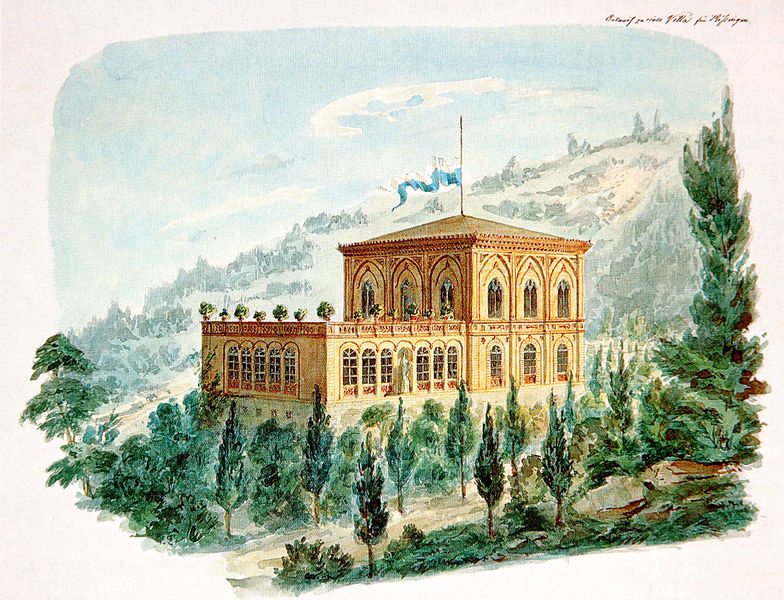
Titel: Entwurf zu einer Villa für Maximilian II. in Kissingen, Perspektive
Künstler: Eduard Riedel
Standort: München
Institution: Architekturmuseum der Technischen Universität
Schlagwörter: baum, berg, blau, dunkel, himmel, laub, schatten, weiß, wolken, aquarell, bäume, gelb, grün, landschaft, ocker, blumen, braun, fenster, glas, hell, hintergrund, licht, orange, schwarz, terasse, vordergrund, zeichnung, dach, gebäude, haus, park, rot, schloss, schnee, weg, wolke, beige, architektur, stein, signatur, ast, hügel, natur, pappel, pappeln, weite, wind, brüstung, reich, spitzen, pflanze, pflanzen, rechts, renaissance, wald, garten, zypressen, balkon, bäumchen, terrasse, schrift, ansicht, bogen, italien, fahne, flagge, abhang, berge, fels, gebirge, gipfel, hang, allee, gelände, rundbogen, fahnenmast, wehen, bögen, tusche, veranda, burg, bayern, stockwerk, links, text, beschriftung, koloriert, laubbaum, entwurf, fries, villa, spitzbogen, spitzbögen, anwesen, ballustrade, pinien, postkarte, stockwerke, landsitz, palais, flachdach, zweigeschossig, bogengang, bogenfenster, neogotisch, auqarell, pallas, hmel, äume, halbmast, #grün, zeichnung #italien, itaö